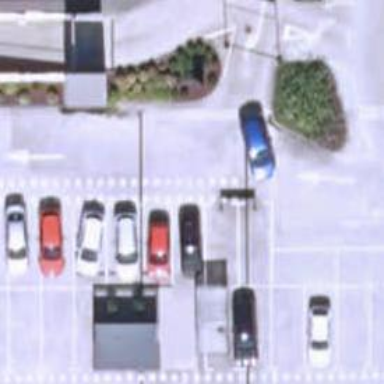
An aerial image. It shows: Parking aisle with concrete surface.